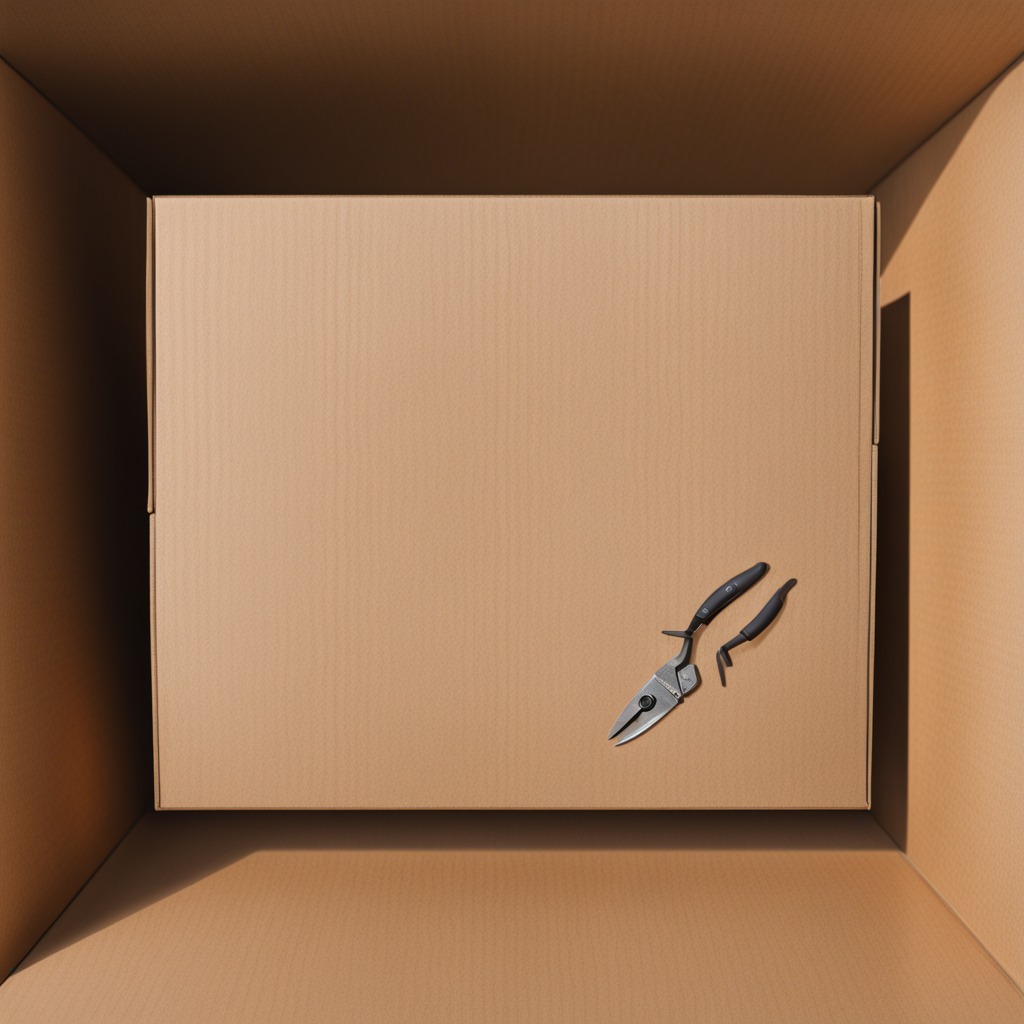
A plier is lying on the cardboard box surface.